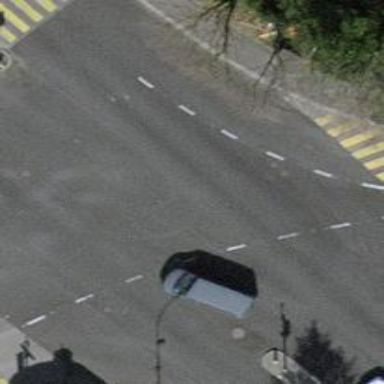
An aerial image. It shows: Crossing with traffic signals.